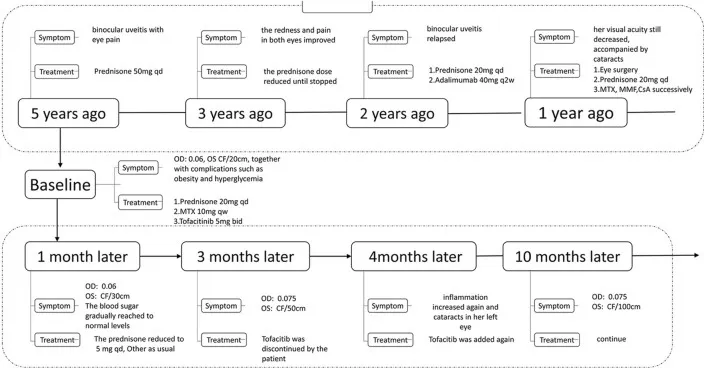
Treatment progress.
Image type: chart (chart)